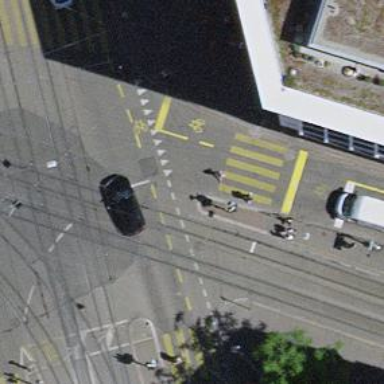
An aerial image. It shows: Tram level crossing on railway.